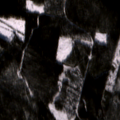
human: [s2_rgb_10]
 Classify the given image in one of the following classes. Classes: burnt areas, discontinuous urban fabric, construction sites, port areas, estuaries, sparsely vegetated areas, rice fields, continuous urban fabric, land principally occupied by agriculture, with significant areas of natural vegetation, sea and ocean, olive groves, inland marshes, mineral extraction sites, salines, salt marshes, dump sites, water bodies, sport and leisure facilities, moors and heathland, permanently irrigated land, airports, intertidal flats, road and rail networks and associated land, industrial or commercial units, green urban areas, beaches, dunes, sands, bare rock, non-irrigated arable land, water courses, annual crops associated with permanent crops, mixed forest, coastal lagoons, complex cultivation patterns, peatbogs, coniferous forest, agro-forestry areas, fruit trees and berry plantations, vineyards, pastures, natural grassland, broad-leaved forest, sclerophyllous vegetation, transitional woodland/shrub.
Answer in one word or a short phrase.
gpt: coniferous forest, transitional woodland/shrub